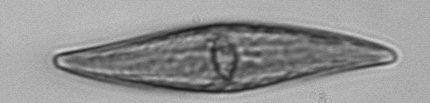
Label: Pleurosigma